Field crop: maize
Growth stage: 2
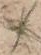
Species: salsola